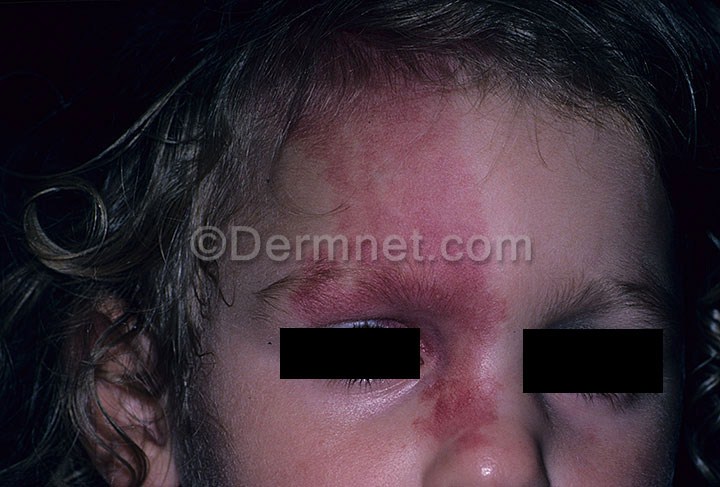
Disease: Vascular Tumors